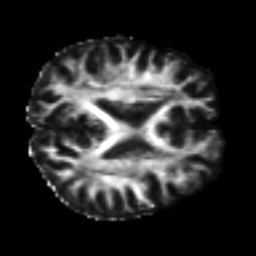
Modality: FA
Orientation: axial
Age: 21
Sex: female
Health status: ill
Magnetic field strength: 3 T
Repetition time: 9 s
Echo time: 0.093 s